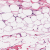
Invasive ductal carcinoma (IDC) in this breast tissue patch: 0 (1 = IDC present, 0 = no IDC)